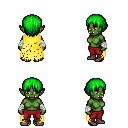
a pixel art fantasy rpg character, female body template, orc, green skin, yellow tattered cape, red pants, green plain hairstyle, white cloth bandages, maroon shoes, four views (front, back, left, right), 2x2 character sprite sheet, small pixel art, hard edges, no anti-aliasing